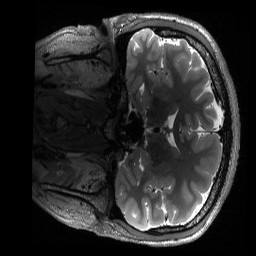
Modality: T2w
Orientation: coronal
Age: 24
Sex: male
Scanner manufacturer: siemens
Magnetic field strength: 3 T
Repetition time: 3.2 s
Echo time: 0.563 s